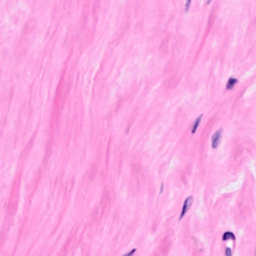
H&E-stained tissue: Breast